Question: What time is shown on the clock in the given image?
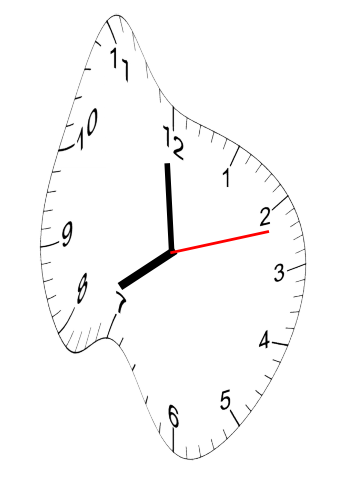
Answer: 07:59:12